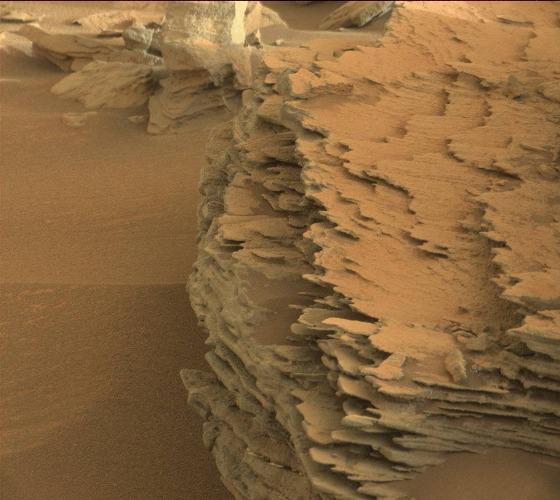
Terrain classes present: Bedrock, Gravel / Sand / Soil, Shadow